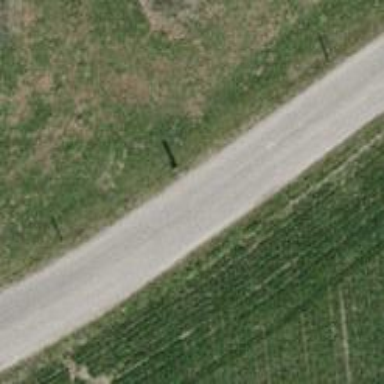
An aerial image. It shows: Unclassified road suitable for agricultural vehicles.